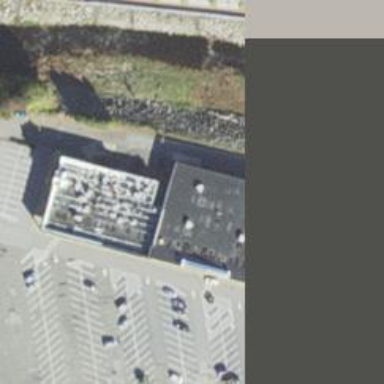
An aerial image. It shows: Part of building is shown in the image.